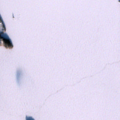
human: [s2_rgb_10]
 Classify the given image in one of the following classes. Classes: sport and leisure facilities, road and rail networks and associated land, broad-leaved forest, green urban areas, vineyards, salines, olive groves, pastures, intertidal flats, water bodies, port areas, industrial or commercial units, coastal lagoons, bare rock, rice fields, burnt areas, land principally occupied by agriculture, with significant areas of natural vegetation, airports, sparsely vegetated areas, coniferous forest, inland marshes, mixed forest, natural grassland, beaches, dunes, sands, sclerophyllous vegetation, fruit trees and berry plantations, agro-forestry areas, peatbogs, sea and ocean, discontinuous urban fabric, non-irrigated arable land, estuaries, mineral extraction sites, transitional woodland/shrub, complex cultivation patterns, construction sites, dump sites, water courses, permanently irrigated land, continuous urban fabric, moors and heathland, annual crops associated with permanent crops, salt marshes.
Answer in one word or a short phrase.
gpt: water bodies